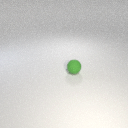
small green rubber sphere